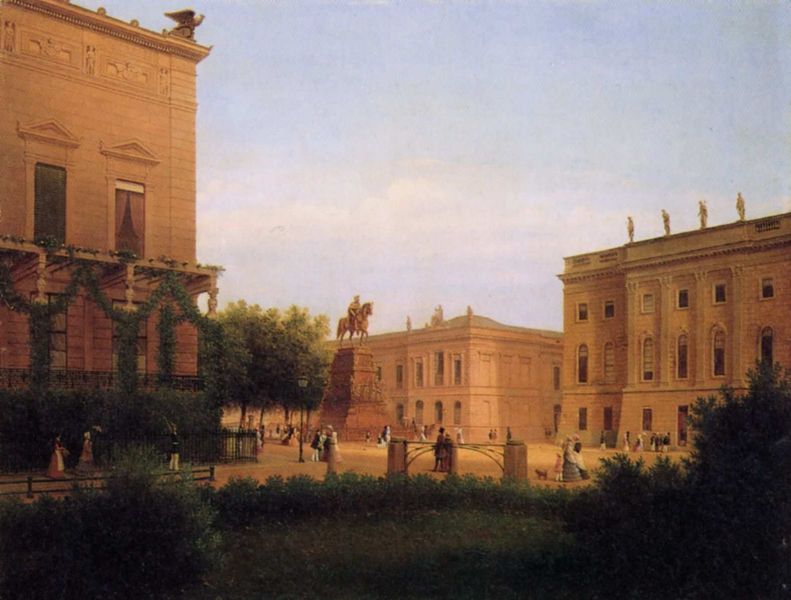
Titel: Berlin, Opernplatz mit Reiterdenkmal Friedrichs des Großen
Künstler: Johann Wilhelm Brücke
Standort: Berlin
Institution: Berlin Museum
Schlagwörter: adler, baum, blau, blätter, gemälde, himmel, laub, mann, schatten, vogel, weiß, wolken, bäume, frauen, gelb, grün, menschen, ocker, stadt, abend, braun, damen, fenster, frankreich, frau, glas, hell, holz, hut, kleid, licht, männer, schwarz, strasse, säule, säulen, anlage, dach, gebäude, gras, haus, hund, park, parkanlage, rasen, rosen, rot, schloss, weg, wiese, zaun, beige, leute, architektur, barock, sockel, stein, vorhang, öl, häuser, morgen, natur, strauch, busch, büsche, gatter, gebüsch, sonne, sträucher, kind, klassizismus, paar, girlande, pflanze, pflanzen, publikum, renaissance, genre, pferd, reiter, garten, ranken, skulptur, statue, reiten, balkon, relief, sommer, ecke, ansicht, fassade, fassaden, italien, passanten, studie, warm, giebel, allee, grafik, hecke, tag, ausflug, grünanlage, spazieren, platz, figuren, promenade, friedrich, kaiser, könig, gardine, gardinen, gerade, geländer, plastik, podest, grass, tor, bögen, wände, loggia, veranda, berlin, antike, münchen, palast, diesig, spaziergang, ideal, denkmal, lithografie, soldat, napoleon, ritter, flanieren, rom, girlanden, fries, sims, biedermeier, schranke, gesims, skulpturen, bewachsen, efeu, risalit, statuen, sandstein, mauern, residenz, manierismus, griechisch, greif, griechenland, beet, gärtner, historismus, etagen, spaziergänger, belebt, mediterran, volon, klassik, dreiecke, laube, gründerzeit, gegenständlich, standbild, canaletto, sphinx, mittelmeer, monument, ägypten, friese, klenze, reiterstatue, schinkel, reiterstandbild, schwabing, hauser, ädikula, attika, paare, reiterdenkmal, südländisch, palladio, ädikulafenster, stadthaus, eklektizismus, neoklassik, paläste, hecken, grünflächen, stadtplanung, hauptplatz, sträuche, großstadt, statur, flaneure, häsuer, pergola, attikazone, zeughaus, risalt, linden, tiepolo, dachfiguren, maximiliansplatz, öffentlichkeit, disig, marc aurel, stadtleben, himmel7, spatziergänger, hommage, himmell, segmentfenster, schloaa, reister, friedric, klassizismuns, kollossal, mittelrisalt, plastik7, ^9. jahrhundert, gebäude architektur neoklassizismus, platz reiterstatue, frauen mänenr